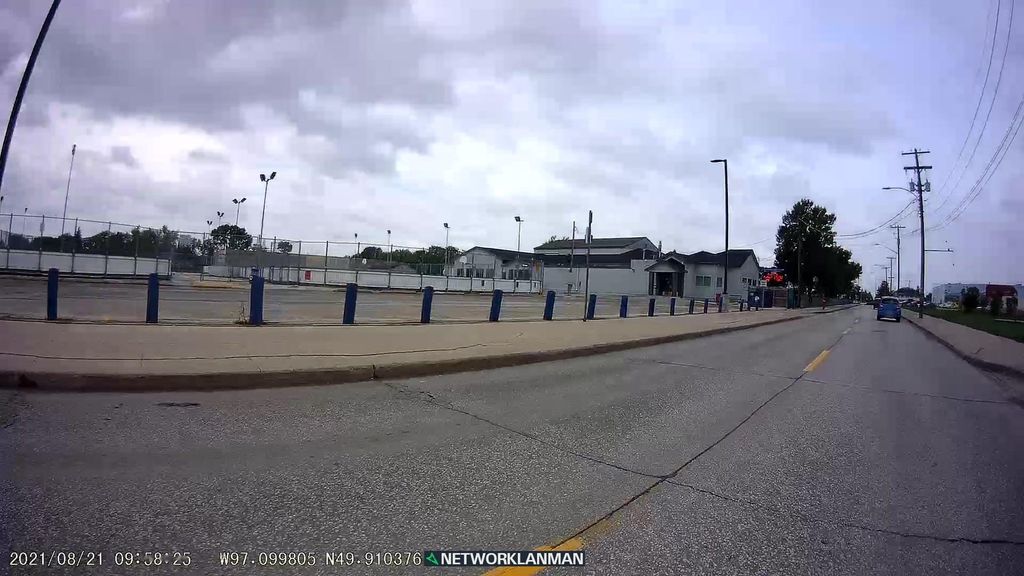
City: winnipeg